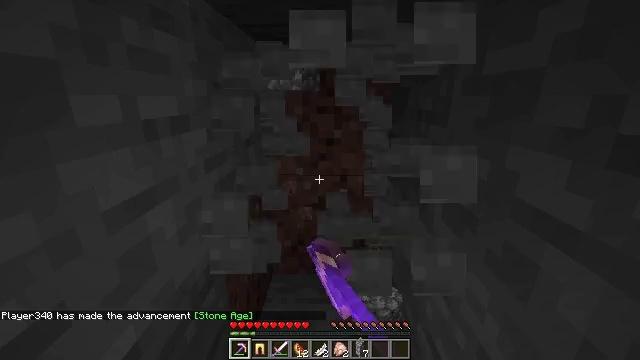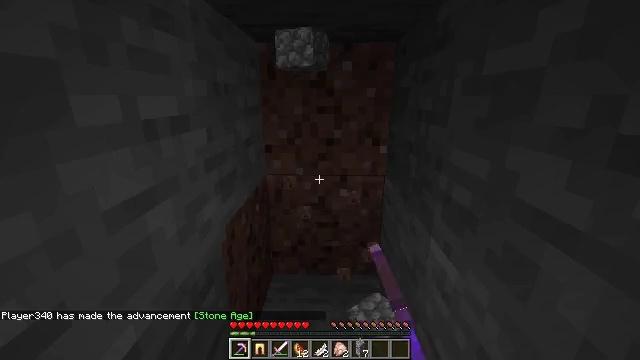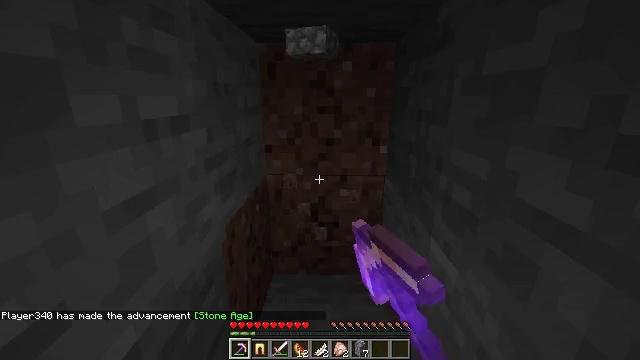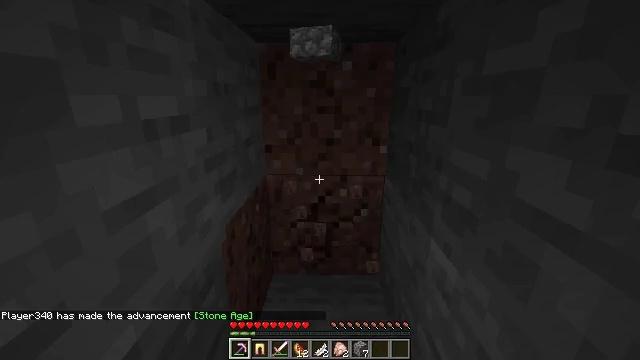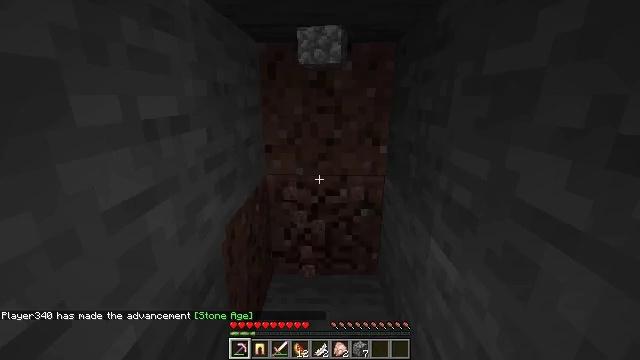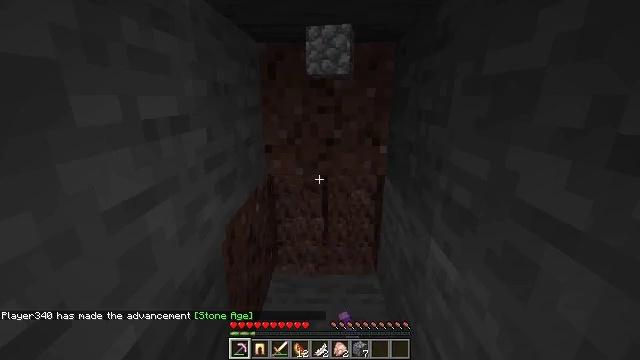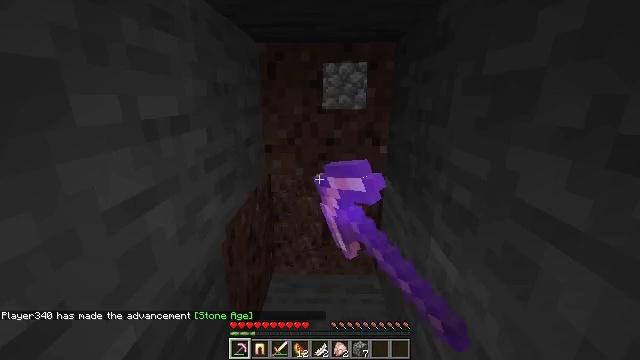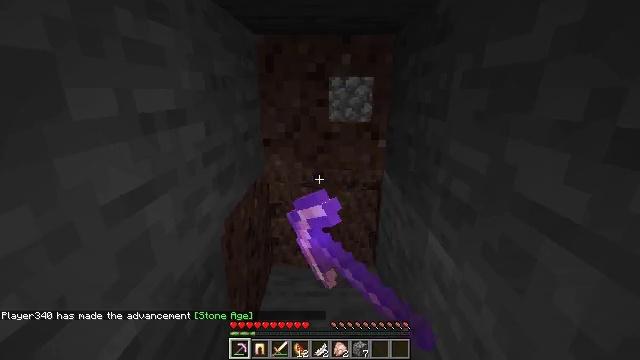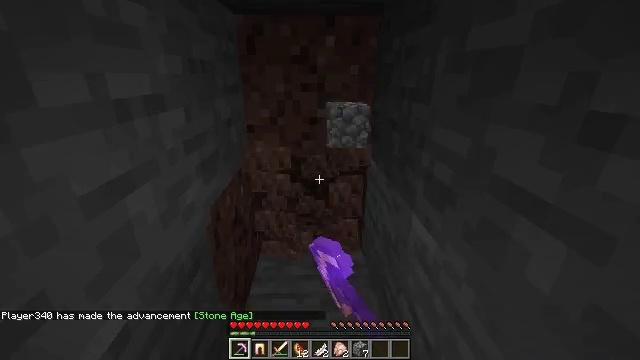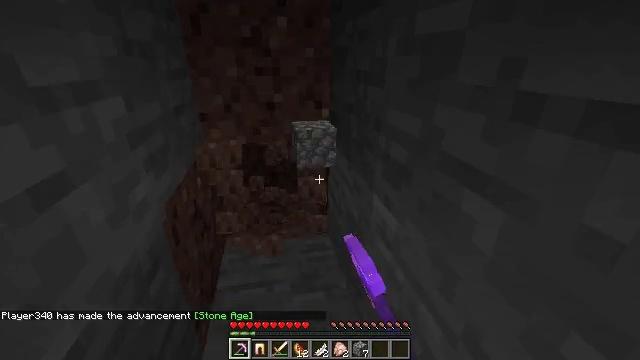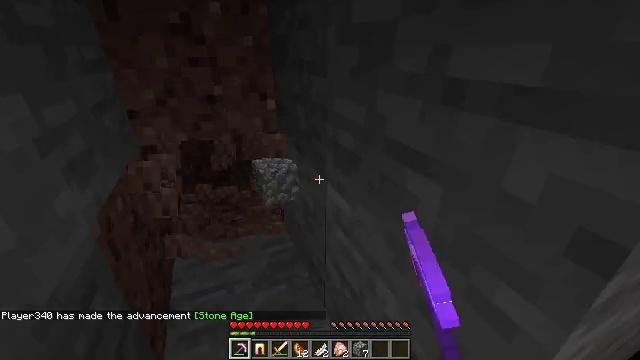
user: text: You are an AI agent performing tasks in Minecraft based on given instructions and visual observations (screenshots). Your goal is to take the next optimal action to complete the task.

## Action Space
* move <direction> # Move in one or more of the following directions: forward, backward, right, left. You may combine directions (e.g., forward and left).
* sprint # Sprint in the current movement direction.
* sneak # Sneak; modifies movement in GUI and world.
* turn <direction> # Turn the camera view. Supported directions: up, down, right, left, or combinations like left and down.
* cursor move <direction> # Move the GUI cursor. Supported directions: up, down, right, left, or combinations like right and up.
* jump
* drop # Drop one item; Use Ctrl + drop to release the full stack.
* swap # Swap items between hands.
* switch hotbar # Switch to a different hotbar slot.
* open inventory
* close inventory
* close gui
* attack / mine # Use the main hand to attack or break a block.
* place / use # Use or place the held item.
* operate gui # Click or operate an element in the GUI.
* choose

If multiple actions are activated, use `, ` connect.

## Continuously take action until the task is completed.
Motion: motion action
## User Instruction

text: Collect granite for building materials.
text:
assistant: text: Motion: attack / mine
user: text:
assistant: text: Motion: attack / mine
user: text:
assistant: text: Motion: attack / mine
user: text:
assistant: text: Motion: attack / mine
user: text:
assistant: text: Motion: attack / mine
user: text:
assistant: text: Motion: no_op
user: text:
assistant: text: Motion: turn down
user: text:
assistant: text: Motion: turn right and down
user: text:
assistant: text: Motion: turn right and down
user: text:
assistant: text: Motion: turn right and down
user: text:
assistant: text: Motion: no_op